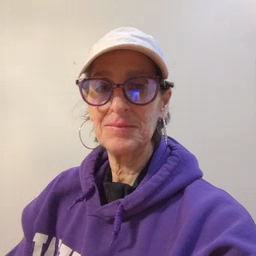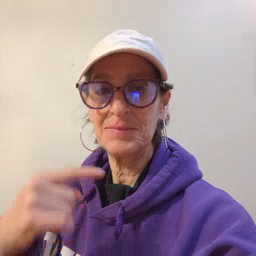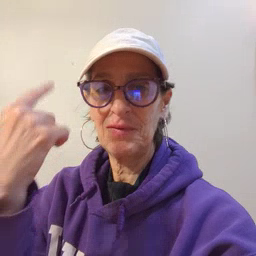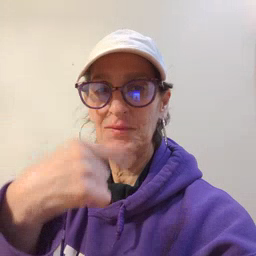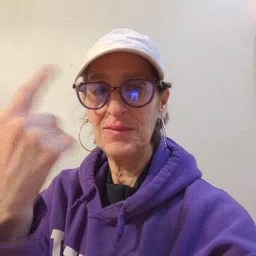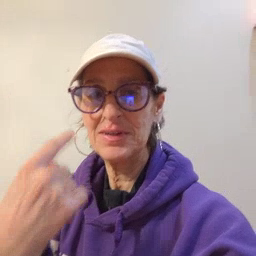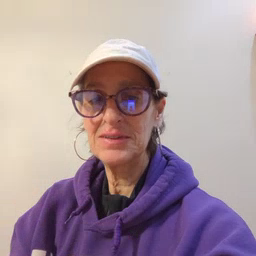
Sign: face